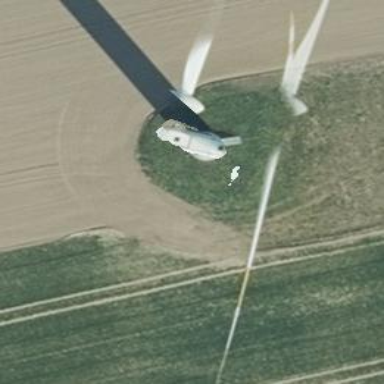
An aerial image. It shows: Wind power generator.